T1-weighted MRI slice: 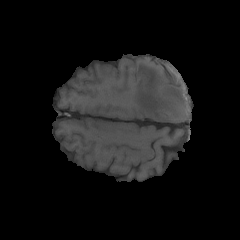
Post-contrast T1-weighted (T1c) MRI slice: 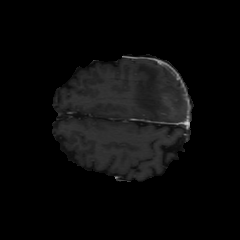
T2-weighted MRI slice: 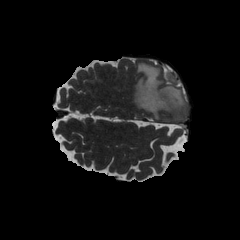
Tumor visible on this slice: yes